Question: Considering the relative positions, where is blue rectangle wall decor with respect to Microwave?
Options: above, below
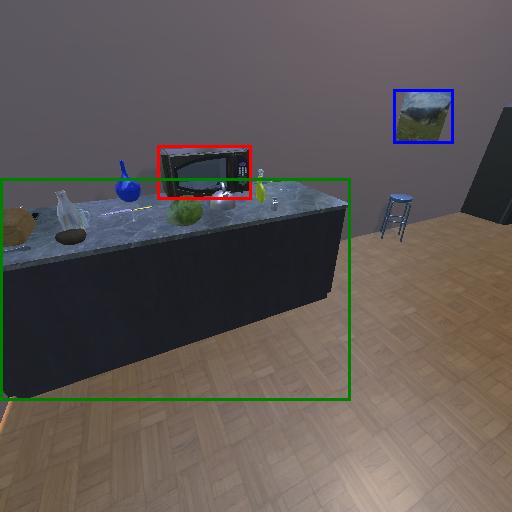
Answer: above